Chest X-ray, AP view. Patient: 24 years old, sex M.
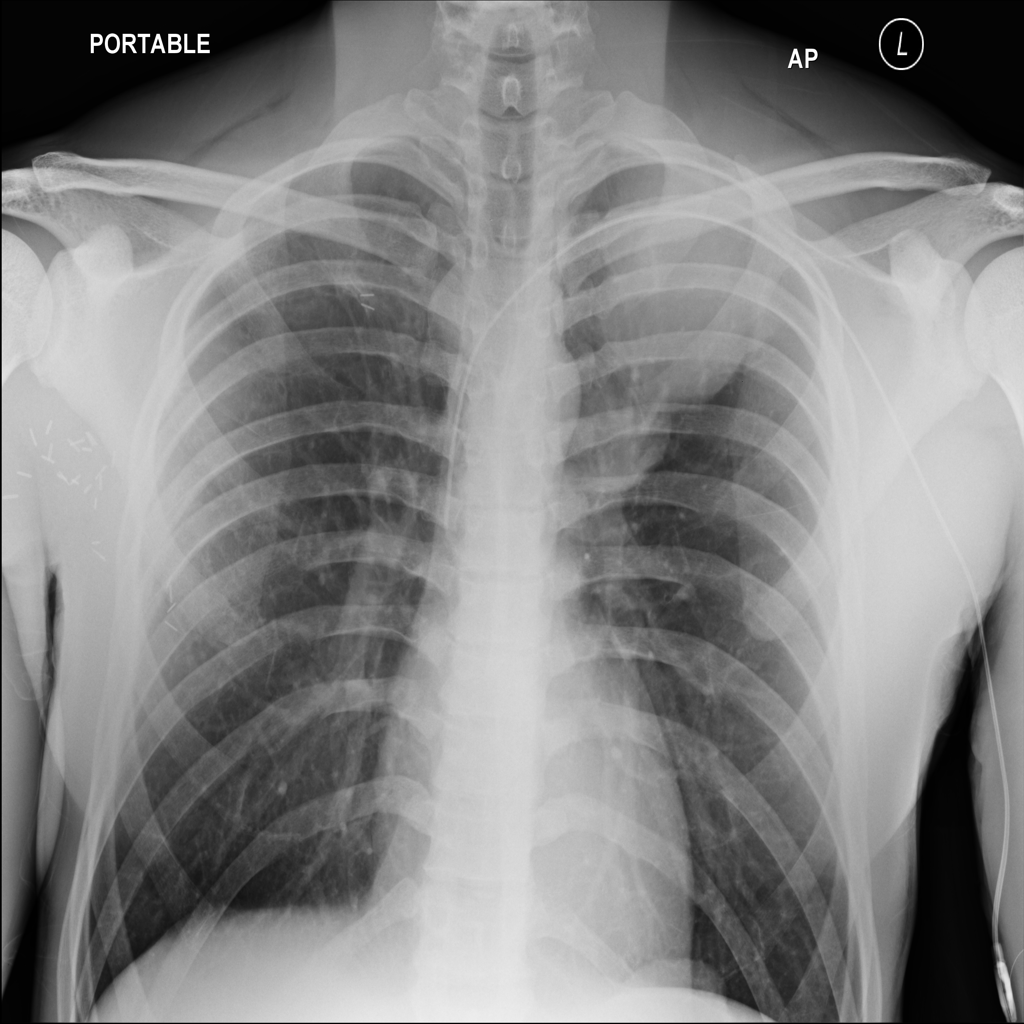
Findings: No Finding